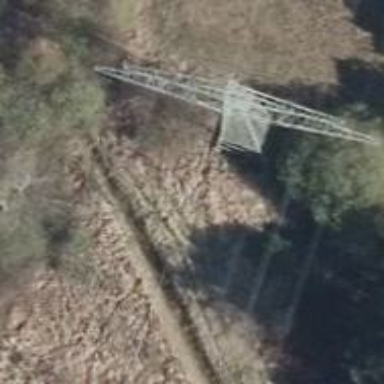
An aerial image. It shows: Power line in the image.